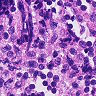
Metastatic tissue present: no